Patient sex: M
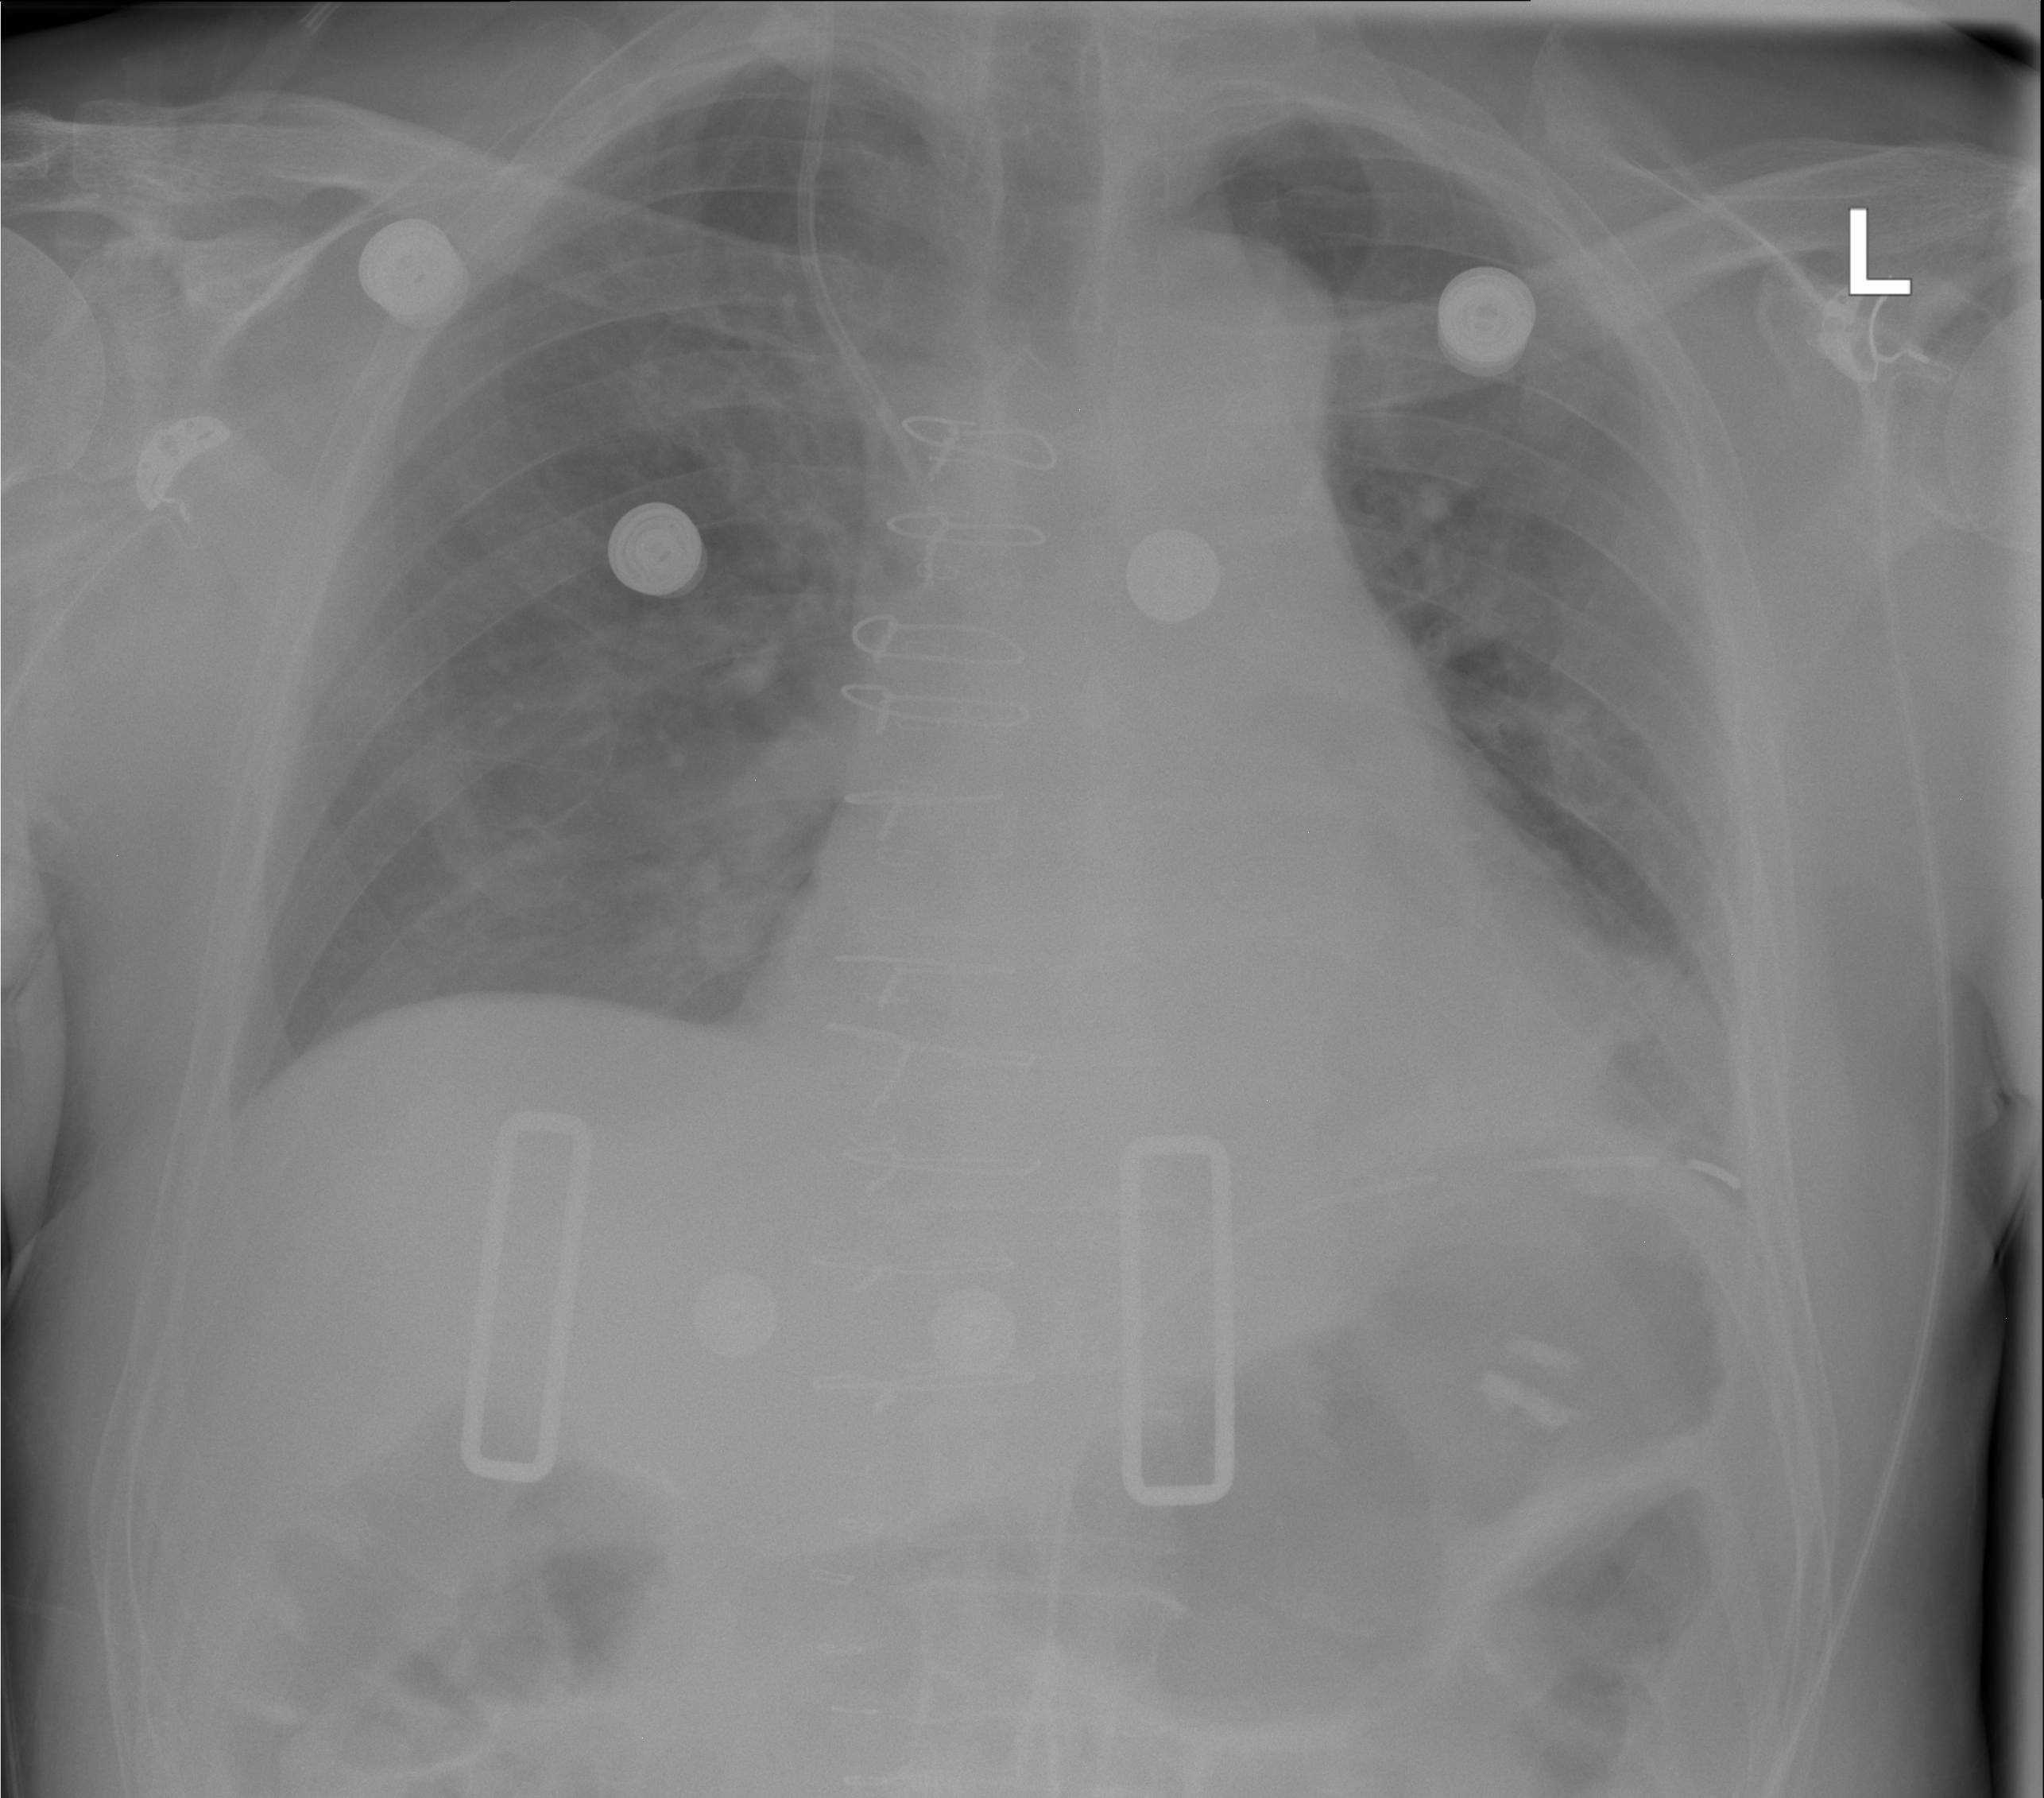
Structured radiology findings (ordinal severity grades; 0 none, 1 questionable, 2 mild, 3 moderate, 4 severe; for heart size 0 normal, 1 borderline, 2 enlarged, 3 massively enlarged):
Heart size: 1
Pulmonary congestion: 2
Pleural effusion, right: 0
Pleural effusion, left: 2
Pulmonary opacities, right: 1
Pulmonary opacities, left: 0
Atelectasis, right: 0
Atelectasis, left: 0